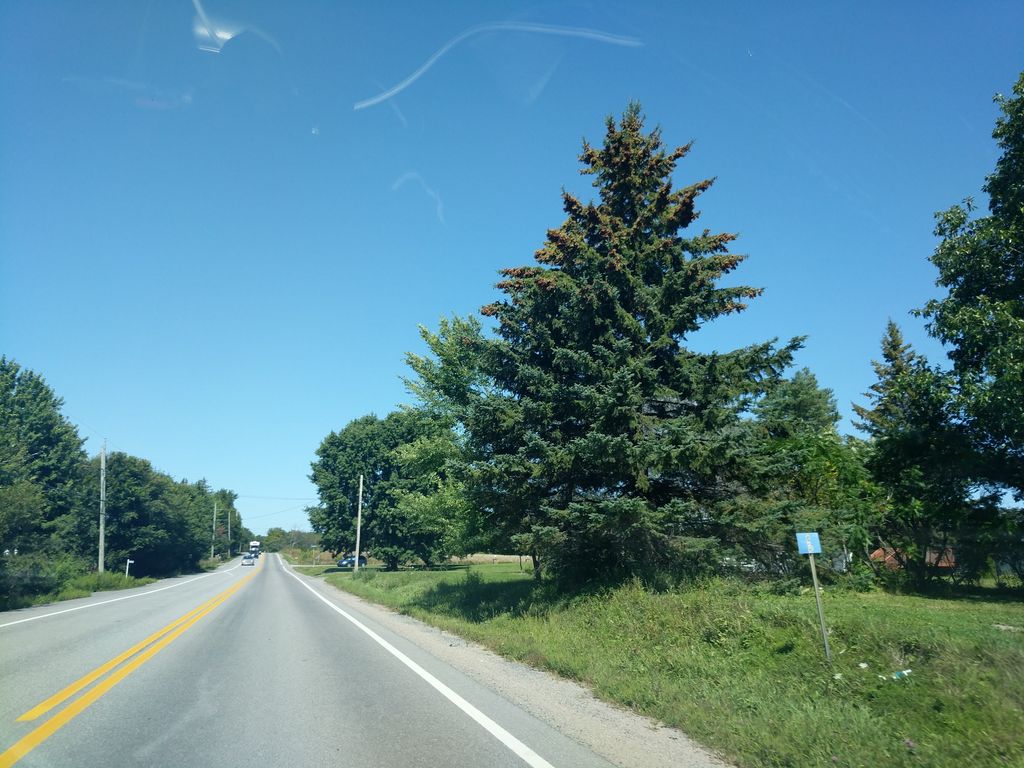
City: ottawa-gatineau